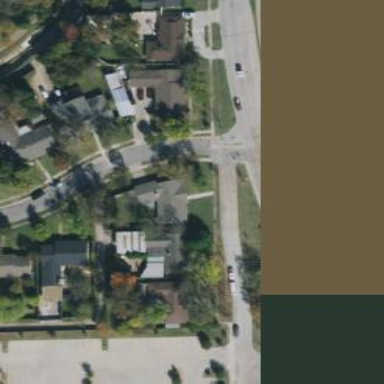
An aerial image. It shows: Residential road.